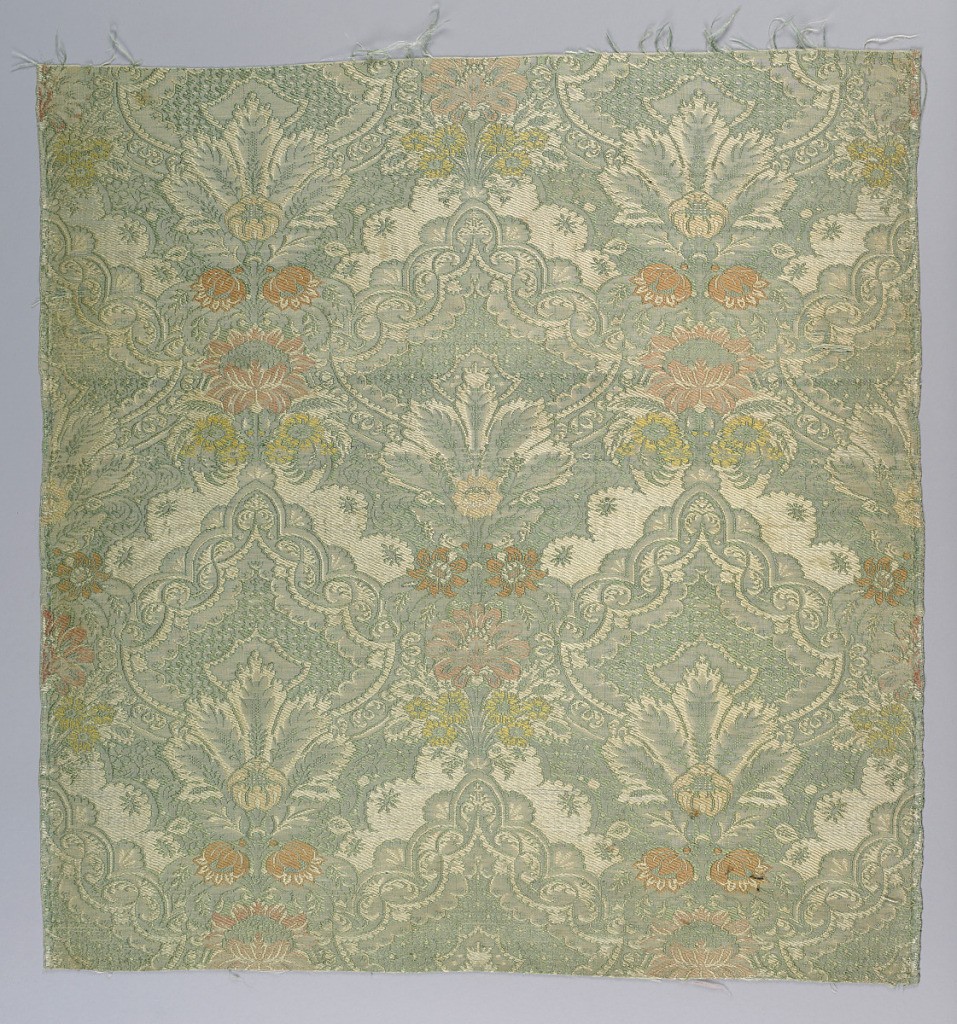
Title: Fragment
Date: early 18th century
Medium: silk Technique: compound weave with supplementary weft patterning (brocaded)
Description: Silk fragment showing detailed pattern in silvery shades of green and off-white with touches of salmon pink and yellow. Design has a symmetrical motif in two variants with a vertical bunch of flowers surmounted by fanning leaves surmounted by decorated pear-shaped cartouche with diaper filling, in a close-set medium sale diagonal repeat giving allover effect.